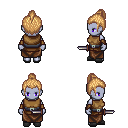
a pixel art fantasy rpg character, female body template, dark elf, purple skin, leather chest armor, robe skirt, light blonde short topknot hairstyle, cloth bracers, gray slippers, dagger, four views (front, back, left, right), 2x2 character sprite sheet, small pixel art, hard edges, no anti-aliasing